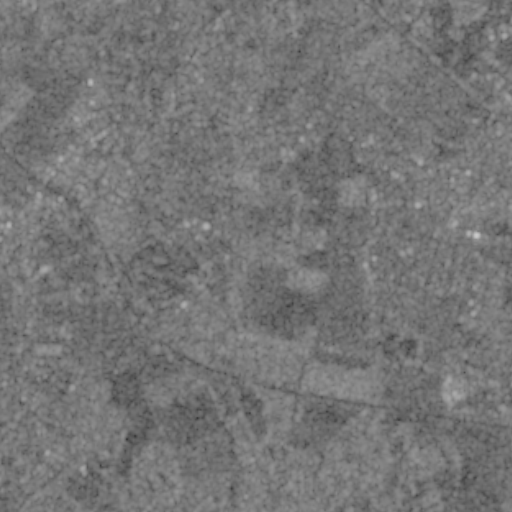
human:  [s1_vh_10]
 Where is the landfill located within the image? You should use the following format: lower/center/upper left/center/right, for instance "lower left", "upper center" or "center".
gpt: The landfill is located in the center left of the image.
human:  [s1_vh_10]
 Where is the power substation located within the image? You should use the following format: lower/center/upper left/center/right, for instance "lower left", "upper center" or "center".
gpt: The power substation is located in the center of the image.
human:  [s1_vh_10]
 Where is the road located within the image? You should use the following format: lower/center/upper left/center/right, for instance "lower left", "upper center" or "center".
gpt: There is no road in the image.

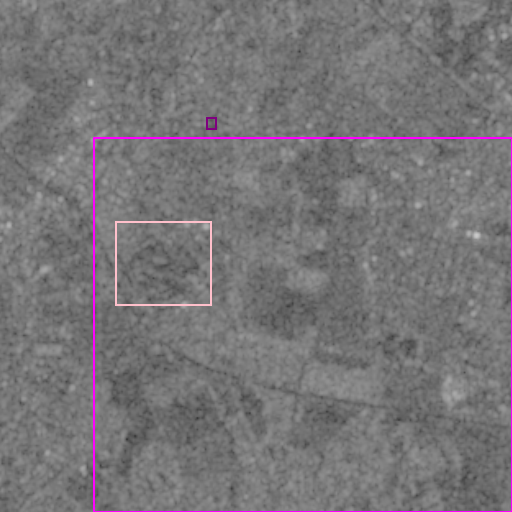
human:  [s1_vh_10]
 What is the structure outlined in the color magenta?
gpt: The structure outlined in magenta is a crop field.
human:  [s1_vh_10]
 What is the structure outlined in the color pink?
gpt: The structure outlined in pink is a park.
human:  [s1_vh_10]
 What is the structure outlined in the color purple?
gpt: The structure outlined in purple is a parking lot.
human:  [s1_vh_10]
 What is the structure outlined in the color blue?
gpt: There is no blue outline.